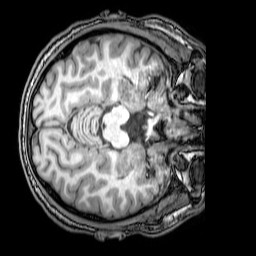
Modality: T1w
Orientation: axial
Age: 22
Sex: male